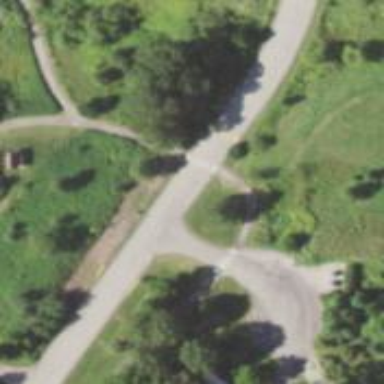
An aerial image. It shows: Marked crossing with zebra road markings.